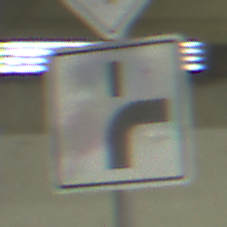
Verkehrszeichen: VerlaufVorfahrtsstrasse8
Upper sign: Vorfahrtsstrasse
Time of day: NotSpecified
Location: Indoor (Special)
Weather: NotSpecified
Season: NotSpecified
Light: Artificial